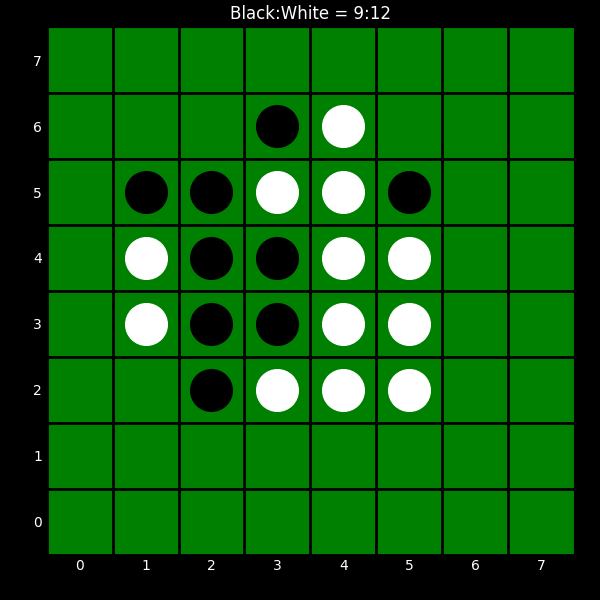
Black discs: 9
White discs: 12